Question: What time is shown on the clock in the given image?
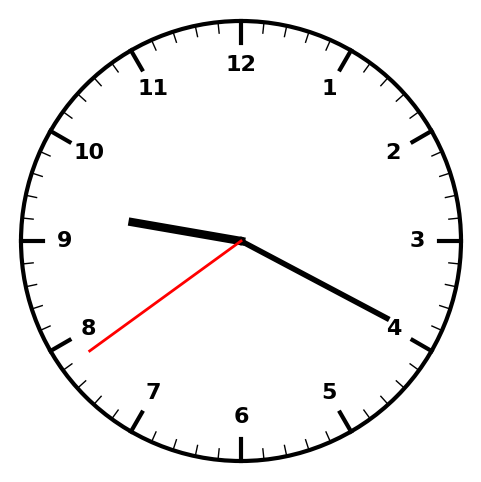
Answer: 09:19:39